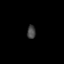
Tissue: lung
Cell type: Others
Senescence score: 0.5929
Nuclear area (px): 112
Mean DAPI intensity: 68.241